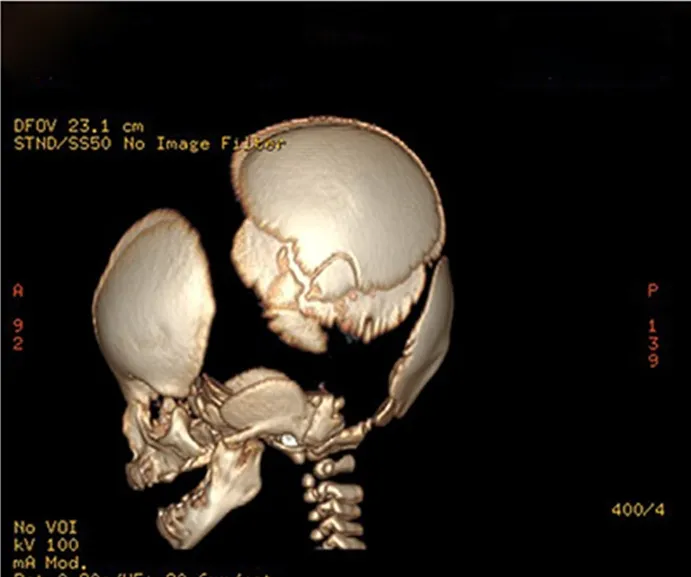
(A-C) Propositus skull CT, frontal, posterior, and lateral views: delayed ossification and wide-open sutures.
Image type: radiology (ct)